Question: I have triangle: 'a', 'b', 'c'. Each vertex has a value: 'va', 'vb', 'vc'. In my software the user drags point 'p' around inside and outside of this triangle. I use barycentric coordinates to determine the value 'vp' at 'p' based on 'va', 'vb', and 'vc'. So far, so good.
Now I want to limit 'p' so that 'vp' is within range 'min' and 'max'. If a user chooses 'p' where 'vp' is < 'min' or > 'max', how can I find the point closest to 'p' where 'vp' is equal to 'min' or 'max', respectively?
Here is an example where I test each point. Light gray is within 'min'/'max'. How can I find the equations of the lines that make up the 'min'/'max' boundary?

'''
a = 200, 180
b = 300, 220
c = 300, 300
va = 1
vb = 1.4
vc = 3.2
min = 0.5
max = 3.5
'''
FWIW, so far first I get the barycentric coordinates 'v','w' for 'p' using the triangle vertices 'a', 'b', 'c' (standard stuff I think, but looks like <URL>. Then to get 'vp':
'''
u = 1 - w - v
vp = va * u + vb * w + vc * v
'''
That is all fine. My trouble is that I need the line equations for 'min'/'max' so I can choose a new position for 'p' when 'vp' is out of range. The new position for 'p' is the point closest to 'p' on the min or max line.
Note that 'p' is an XY coordinate and 'vp' is a value for that coordinate determined by the triangle and the values at each vertex. 'min' and 'max' are also values. The two line equations I need will give me XY coordinates for which the values determined by the triangle are 'min' or 'max'.
It doesn't matter if barycentric coordinates are used in the solution.
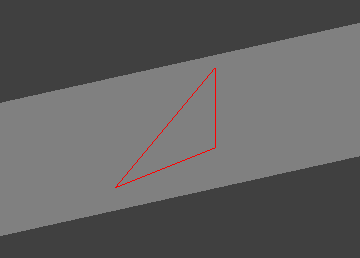
Answer: The trick is to use the ratio of value to cartesian distance to extend each triangle edge until it hits min or max. Easier to see with a pic:

The cyan lines show how the triangle edges are extended, the green Xs are points on the min or max lines. With just 2 of these points we know the slope if the line. The yellow lines show connecting the Xs aligns with the light gray.
The math works like this, first get the value distance between vb and vc:
valueDistBtoC = vc - vb
Then get the cartesian distance from b to c:
cartesianDistBtoC = b.distance(c)
Then get the value distance from b to max:
valueDistBtoMax = max - vb
Now we can cross multiply to get the cartesian distance from b to max:
cartesianDistBtoMax = (valueDistBtoMax * cartesianDistBtoC) / valueDistBtoC
Do the same for min and also for a,b and c,a. The 6 points are enough to restrict the position of p.